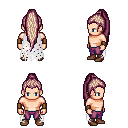
a pixel art fantasy rpg character, male body template, human, light skin, white tattered cape, magenta pants, white blonde extra-long topknot hairstyle, leather bracers, brown shoes, four views (front, back, left, right), 2x2 character sprite sheet, small pixel art, hard edges, no anti-aliasing